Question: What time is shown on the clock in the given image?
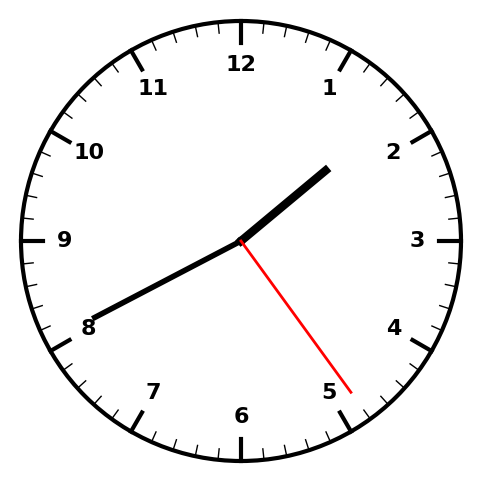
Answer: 01:40:24